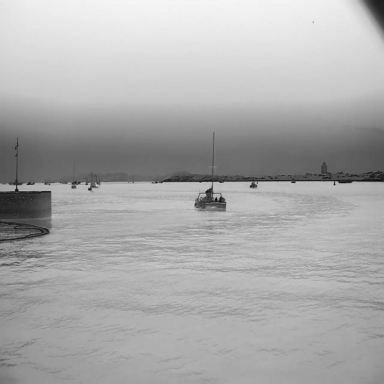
There are 14 objects shown in the infrared image, including seven bulk_carriers, six sailboats, and a container_ship.